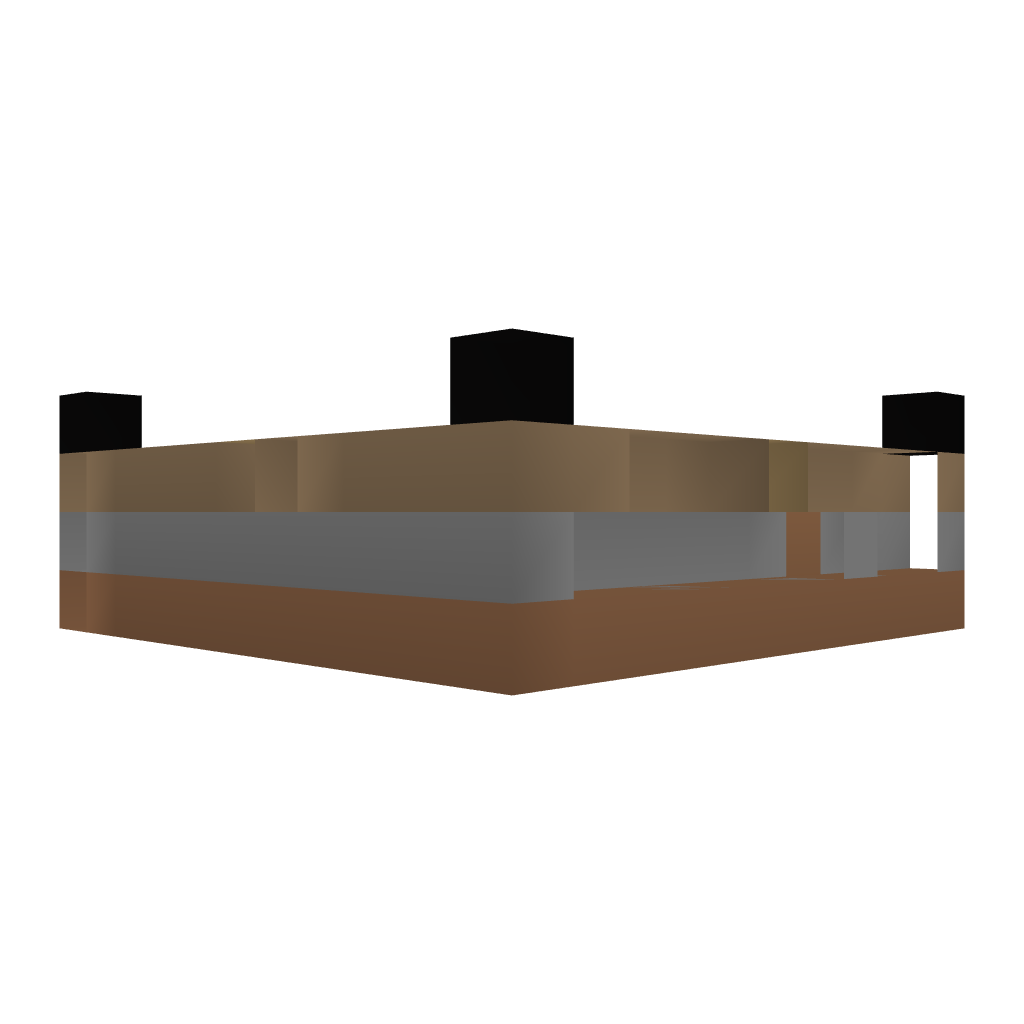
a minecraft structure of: OptiFarm